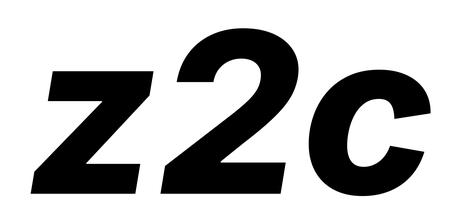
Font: Inter-Italic_ExtraBold_Italic